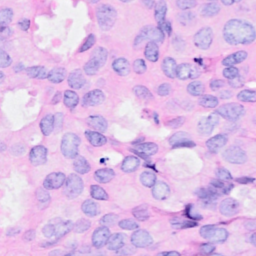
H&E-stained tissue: Breast